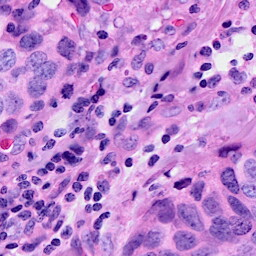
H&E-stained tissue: Breast